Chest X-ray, PA view. Patient: 43 years old, sex F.
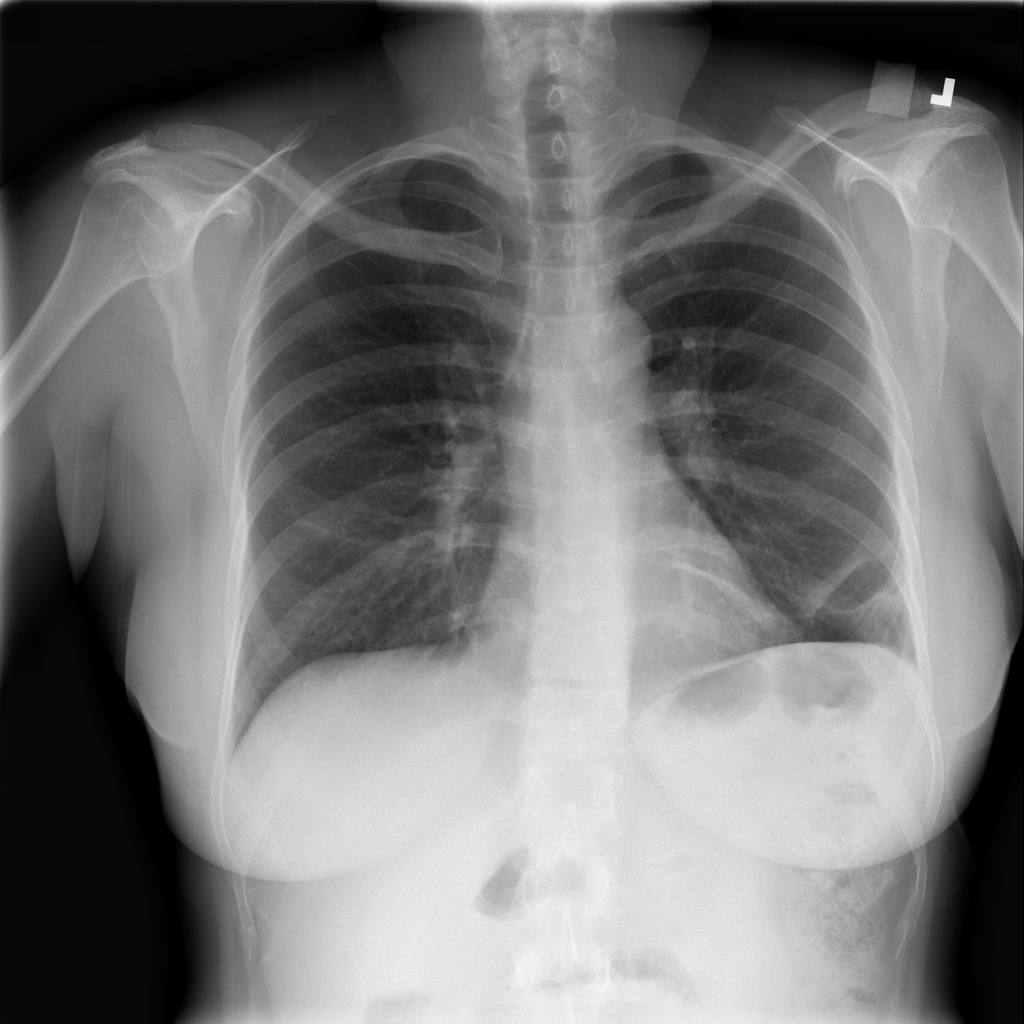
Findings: No Finding